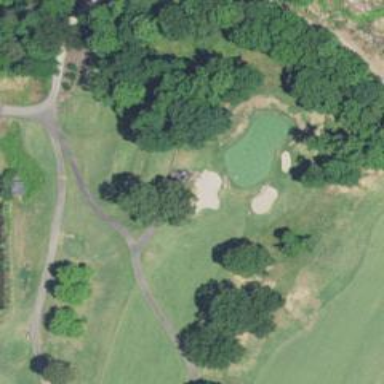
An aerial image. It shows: Pathway for golfing.